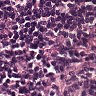
Metastatic tissue present: no